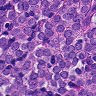
Metastatic tissue present: yes